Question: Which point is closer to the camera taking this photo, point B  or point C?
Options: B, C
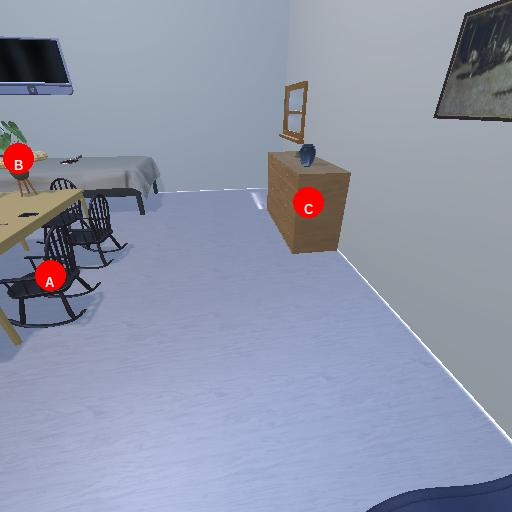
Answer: B